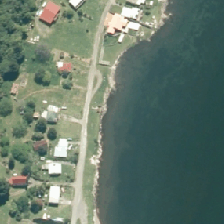
Land cover: urban_build_up